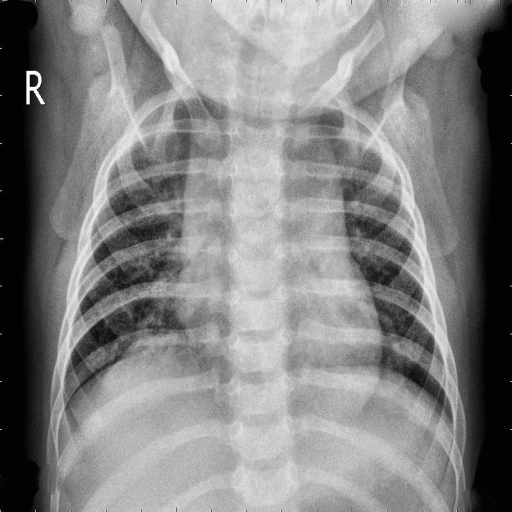
Finding: NORMAL